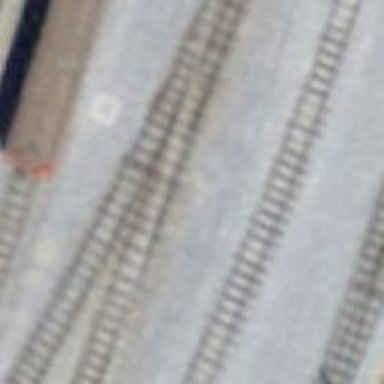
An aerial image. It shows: Narrow-gauge railway siding with 1 track. The track is electrified with contact line.